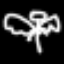
Label: angel